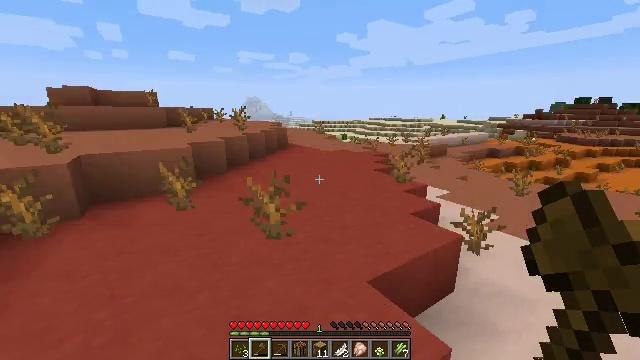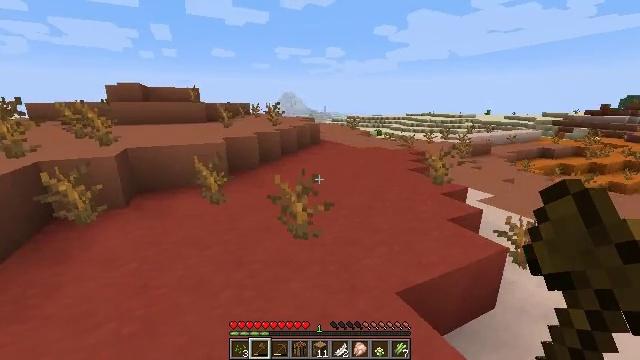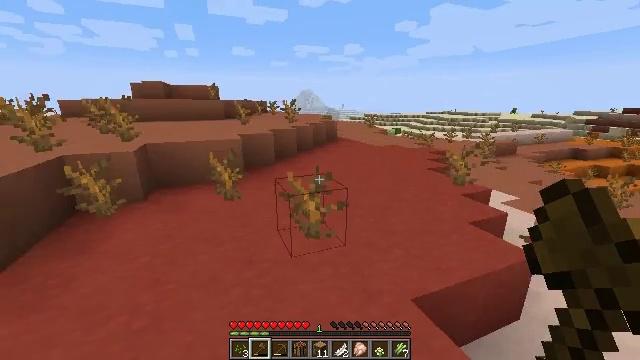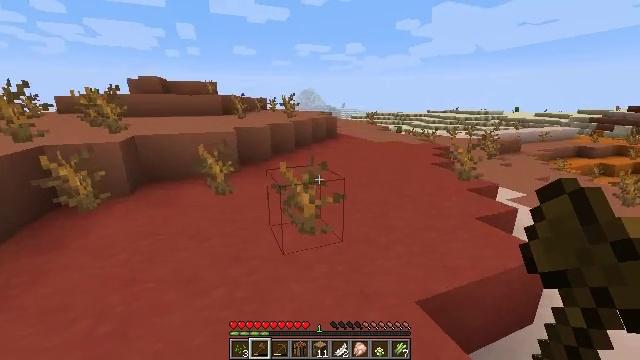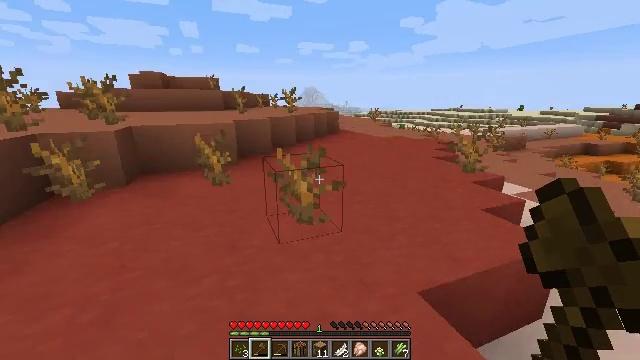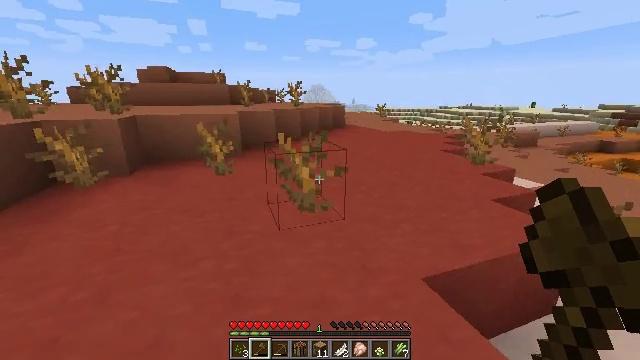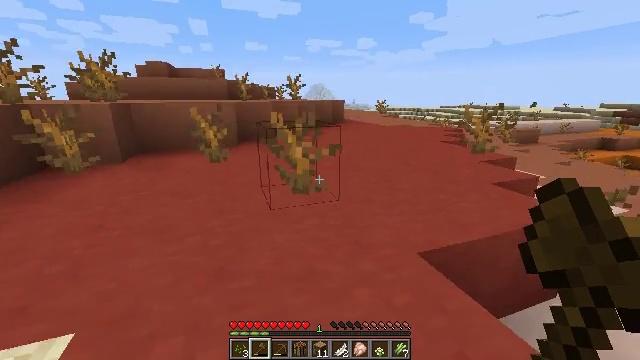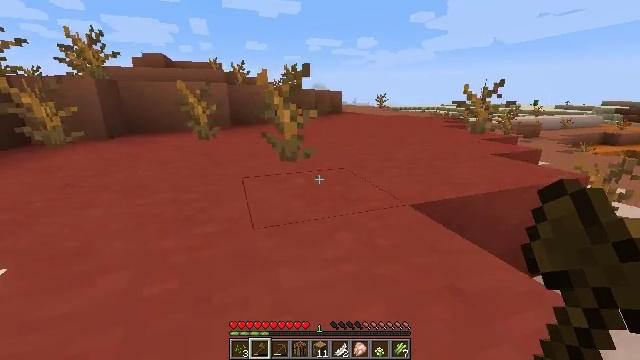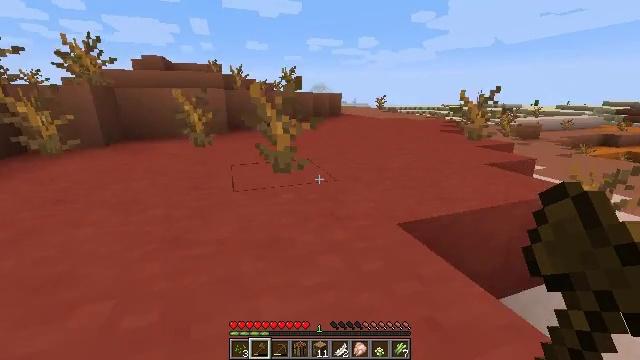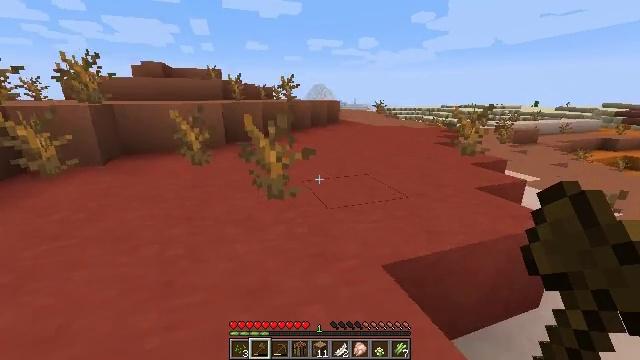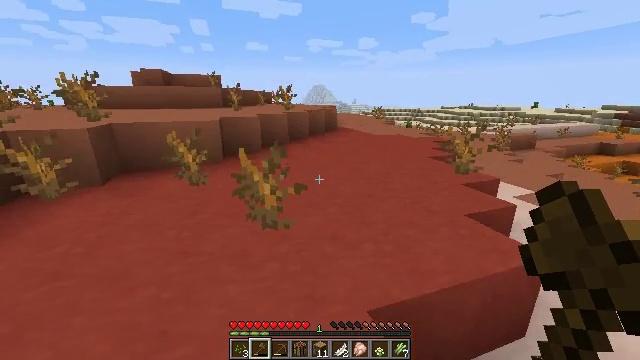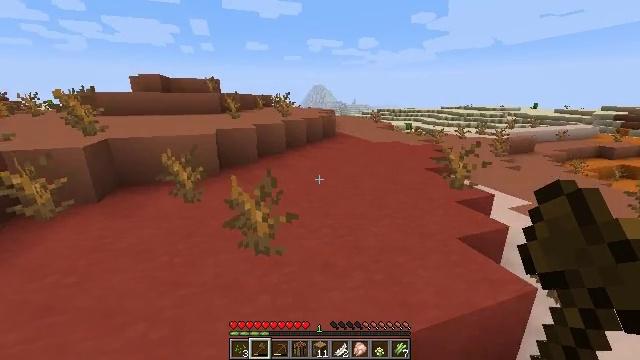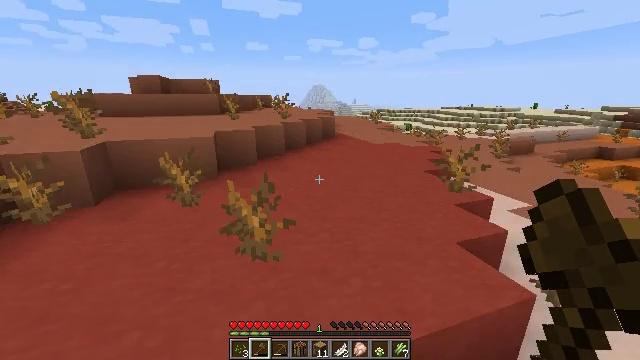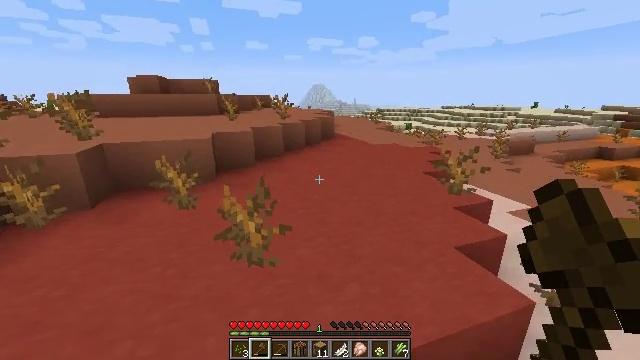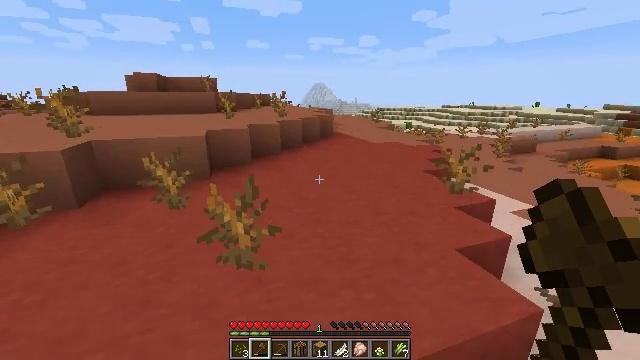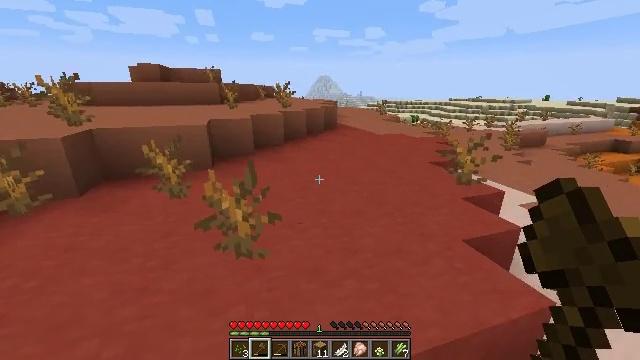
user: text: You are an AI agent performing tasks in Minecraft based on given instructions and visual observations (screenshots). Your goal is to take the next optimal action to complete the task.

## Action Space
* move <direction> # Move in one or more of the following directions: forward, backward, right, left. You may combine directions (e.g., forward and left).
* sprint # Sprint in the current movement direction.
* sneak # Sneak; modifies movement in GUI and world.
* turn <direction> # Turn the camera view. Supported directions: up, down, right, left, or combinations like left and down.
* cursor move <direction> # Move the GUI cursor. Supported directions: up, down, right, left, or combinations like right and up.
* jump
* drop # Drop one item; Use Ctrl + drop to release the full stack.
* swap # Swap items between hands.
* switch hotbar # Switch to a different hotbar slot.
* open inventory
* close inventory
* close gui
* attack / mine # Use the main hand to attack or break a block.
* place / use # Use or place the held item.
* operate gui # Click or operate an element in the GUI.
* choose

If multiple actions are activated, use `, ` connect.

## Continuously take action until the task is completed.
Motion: motion action
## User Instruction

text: Break the red terracotta block.
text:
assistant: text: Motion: move forward, turn left and down
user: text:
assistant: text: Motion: move forward, turn left
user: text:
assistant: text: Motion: move forward
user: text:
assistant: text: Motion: move forward
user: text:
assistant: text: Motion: move forward, turn left, jump
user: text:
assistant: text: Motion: move forward, jump
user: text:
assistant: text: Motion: move forward, jump
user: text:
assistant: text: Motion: move forward, jump
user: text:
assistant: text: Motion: move forward, jump
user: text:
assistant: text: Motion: move forward, jump
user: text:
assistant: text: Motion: move forward
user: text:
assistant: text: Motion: move forward
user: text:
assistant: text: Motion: move forward
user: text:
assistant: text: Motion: move forward
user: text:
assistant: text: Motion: move forward, turn left and down
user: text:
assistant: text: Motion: move forward, turn left and down
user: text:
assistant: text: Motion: move forward, turn down
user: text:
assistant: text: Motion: move forward, turn right and down
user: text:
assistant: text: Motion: move forward, turn right and down, attack / mine
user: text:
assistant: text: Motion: move forward, attack / mine
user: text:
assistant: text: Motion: move forward, attack / mine
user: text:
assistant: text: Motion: move forward, attack / mine
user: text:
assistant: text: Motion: move forward, attack / mine
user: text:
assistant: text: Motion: move forward, attack / mine
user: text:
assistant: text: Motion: turn down, attack / mine
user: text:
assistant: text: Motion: attack / mine
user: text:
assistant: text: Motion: attack / mine
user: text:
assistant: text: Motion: turn down, attack / mine
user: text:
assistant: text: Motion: attack / mine
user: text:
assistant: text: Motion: turn down, attack / mine